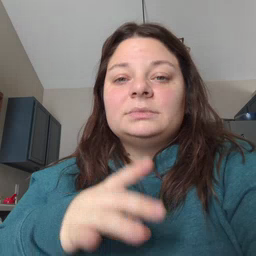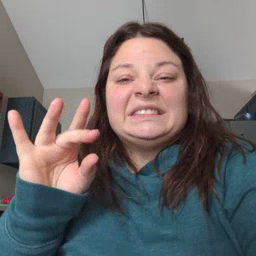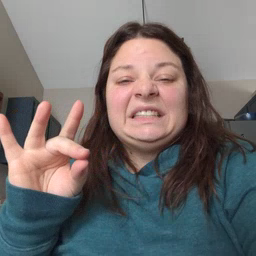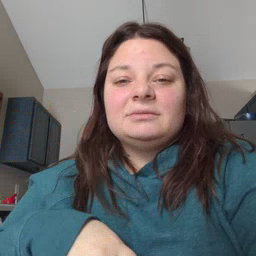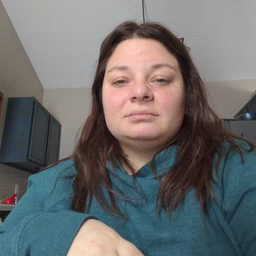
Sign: sticky